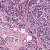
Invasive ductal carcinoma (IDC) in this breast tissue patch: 1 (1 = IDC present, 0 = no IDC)